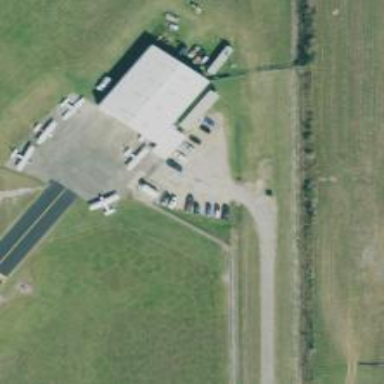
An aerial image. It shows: Apron at the airport.